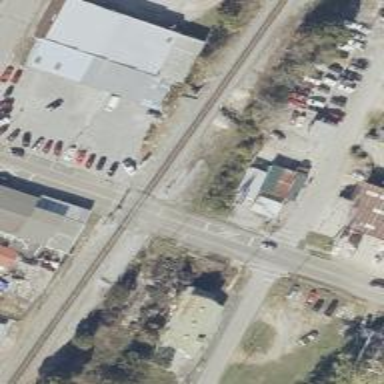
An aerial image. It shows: Level railway crossing with lights and barriers.